【题型】解答题　【知识点】函数　【难度】hard
已知在直角坐标平面内，直线 \(y = kx + 3\) 分别与 \(y\) 轴交于点 \(A\)、与 \(x\) 轴正半轴交于点 \(B\)，\(\frac{AO}{BO} = \frac{3}{4}\).

\noindent
(1) 求直线 \(AB\) 的表达式;\\[6pt]
(2) 点 \(P\) 在函数 \(y = \frac{45}{4x}\ (x > 0)\) 的图象上，连接 \(PA\) 并延长，交 \(x\) 轴于点 \(C\)，且 \(\frac{AC}{AP} = \frac{2}{3}\)。\\
\quad \raisebox{0.2em}{\textcircled{\footnotesize{1}}} 求点 \(C\) 的坐标;\\
\quad \raisebox{0.2em}{\textcircled{\footnotesize{2}}} 点 \(Q\) 在函数 \(y = \frac{45}{4x}\ (x > 0)\) 的图象上，\(QM \parallel AC\)，交线段 \(BC\) 于点 \(M\)，连接 \(QB\)。当 \(\triangle QMB\) 与 \(\triangle ABC\) 相似，求点 \(Q\) 的坐标.
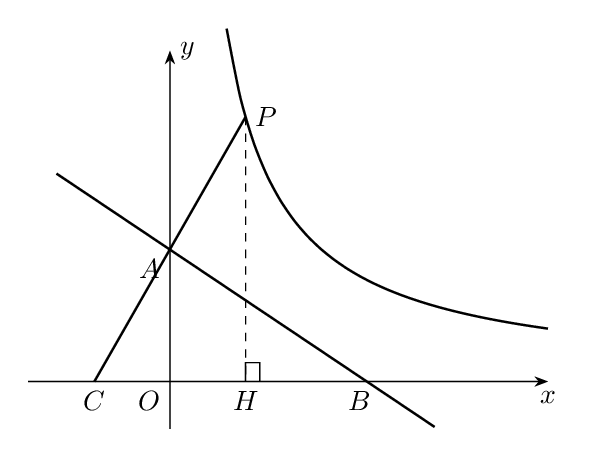
【解答】
\noindent
【答案】(1) \(y = -\frac{3}{4}x + 3\)\\[6pt]
(2) \(\raisebox{0.2em}{\textcircled{\footnotesize{1}}}\) \((-1,\ 0)\)；\(\raisebox{0.2em}{\textcircled{\footnotesize{2}}}\) \(Q\left(\frac{5}{2},\ \frac{9}{2}\right)\)。

\vspace{6pt}
\noindent
【分析】本题主要考查了求一次函数解析式、相似三角形的判定与性质、平行线分线段成比例定理、等腰

\noindent
三角形的判定与性质等知识点，灵活运用数形结合的思想分析问题是解题的关键。\\
（1）首先确定点\(A(0,\ 3)\)，利用比例式可得\(OB = 4\)，即\(B(4,\ 0)\)，然后利用待定系数法求解即可；\\
（2）① 如图：过点\(P\)作\(PH \perp x\)轴于点\(H\)，设点\(P\left(x,\ \frac{45}{4x}\right)\)，根据题意可得\(\frac{AC}{PC} = \frac{2}{5}\)，证明\(\triangle AOC \backsim \triangle PHC\)，由相似三角形的性质解得\(x\)的值，即可确定点\(P\)坐标，进而可得\(OH = \frac{3}{2}\)，然后结合平行线分线段成比例定理解得\(OC = 1\)，即可确定点\(C\)的坐标；②过点\(Q\)作\(QH \perp x\)轴，设\(M(m,0)\)，则\(-1 < m < 4\)，然后分\(\triangle QMB \backsim \triangle BCA\)和\(\triangle BMQ \backsim \triangle BCA\)两种情况解答即可。

\vspace{6pt}
\noindent
【详解】（1）解：\(\because\) 直线\(y = kx + 3\)与\(y\)轴交于点\(A\)，\\
令\(x = 0\)，可得\(y = 3\)，即\(A(0,\ 3)\)，\\
\(\therefore OA = 3\)，\\
\(\because \frac{AO}{BO} = \frac{3}{4}\)，\\
\(\therefore OB = 4\)，\\
\(\because\) 直线\(y = kx + 3\)与\(x\)轴正半轴交于点\(B\)，\\
\(\therefore B(4,\ 0)\)，\\
将点\(B(4,\ 0)\)代入直线\(y = kx + 3\)，可得\(0 = 4k + 3\)，解得\(k = -\frac{3}{4}\)，\\
\(\therefore\) 直线\(AB\)的表达式为\(y = -\frac{3}{4}x + 3\)。

\vspace{6pt}
\noindent
（2）解：① 如图：过点\(P\)作\(PH \perp x\)轴于点\(H\)，

\noindent
设点 \(P\left(x,\ \frac{45}{4x}\right)\)，则 \(PH = \frac{45}{4x}\)，\\
\(\because \frac{AC}{AP} = \frac{2}{3}\)，\\
\(\therefore \frac{AC}{PC} = \frac{2}{5}\)，\\
\(\because \angle COA = \angle CHP = 90^\circ\)，\(\angle ACO = \angle PCH\)，\\
\(\therefore \triangle AOC \backsim \triangle PHC\)，\\
\(\therefore \frac{OA}{HP} = \frac{AC}{PC} = \frac{2}{5}\)。

\noindent
\(\therefore HP = \frac{5OA}{2} = \frac{15}{2}\)，即 \(\frac{45}{4x} = \frac{15}{2}\)，解得：\(x = \frac{3}{2}\)，\\
\(\therefore P\left(\frac{3}{2},\ \frac{15}{2}\right)\)，\\
\(\therefore OH = \frac{3}{2}\)，\\
\(\because \angle COA = \angle CHP = 90^\circ\)，\\
\(\therefore OA \parallel HP\)，\\
\(\therefore \frac{OC}{OH} = \frac{AC}{AP} = \frac{2}{3}\)，解得：\(OC = 1\)，\\
又\(\because\) 点\(C\)在\(x\)轴的负半轴上，\\
\(\therefore\) 点\(C\)的坐标为\((-1,\ 0)\)；\\
\(\raisebox{0.2em}{\textcircled{\footnotesize{2}}}\) 如图：过点\(Q\)作\(QH \perp x\)轴，

\noindent
设 \(M(m, 0)\)，\\
\(\because QM\) 交线段 \(BC\) 于点 \(M\)，\\
\(\therefore -1 < m < 4\)，\\
\(\because A(0,\ 3)\)，\(B(4,\ 0)\)，\(C(-1,\ 0)\)，\\
\(\therefore BC = 4 - (-1) = 5\)，\(AB = \sqrt{(4 - 0)^2 + (0 - 3)^2} = 5\)，\(AC = \sqrt{(-1 - 0) + (0 - 3)^2} = \sqrt{10}\)，\(BM = 4 - m\)，\\
\(\therefore AB = CB\)，即 \(\triangle ABC\) 为等腰三角形且为锐角三角形，\\
\(\because QM \parallel AC\)，\\
\(\therefore \angle BMQ = \angle ACB\)，即点 \(M\) 与点 \(C\) 对应，\\
当 \(\triangle QMB \backsim \triangle BCA\) 时，\\
\(\therefore \frac{QB}{AB} = \frac{MB}{AC} = \frac{QM}{BC}\)，\\
\(\therefore \frac{QB}{QM} = \frac{BC}{BA} = 1\)，\\
\(\therefore QB = QM\)，\\
\(\because QH \perp x\) 轴，\\
\(\therefore BH = MH\)，

\noindent
\(\therefore H\left(\frac{m + 4}{2},\ 0\right)\)，\\
\(\therefore\) 点 \(Q\) 的横坐标为 \(\frac{m + 4}{2}\)，\\
\(\because\) 点 \(Q\) 在函数 \(y = \frac{45}{4x}\ (x > 0)\) 的图像上，\\
\(\therefore y_Q = \frac{45}{4 \times \frac{m + 4}{2}} = \frac{45}{2m + 8}\)，即 \(Q\left(\frac{m + 4}{2},\ \frac{45}{2m + 8}\right)\)，\\
\(\therefore BQ = \sqrt{\left(\frac{m + 4}{2} - 4\right)^2 + \left(\frac{45}{2m + 8}\right)^2}\)，\\
\(\because \frac{QB}{BM} = \frac{AB}{AC}\)，\\
\(\therefore \frac{\sqrt{\left(\frac{m + 4}{2} - 4\right)^2 + \left(\frac{45}{2m + 8}\right)^2}}{4 - m} = \frac{4-m}{\sqrt{10}}\)，整理可得：\((16 - m^2)^2 = 225\)，解得：\(m^2 = 1\) 或 \(m^2 = 31\)，\\
\(\therefore m = 1\) 或 \(m = -1\)（舍去）或 \(m = \sqrt{31} > 4\)（舍去）或 \(m = -\sqrt{31} < -1\)（舍去），\\
\(\therefore Q\left(\frac{5}{2},\ \frac{9}{2}\right)\)，\\
当 \(\triangle BMQ \backsim \triangle BCA\) 时，\\
\(\therefore \frac{BQ}{MB} = \frac{AB}{BC} = 1\)，\\
\(\therefore QB = MB\)，\\
\(\because C(-1,\ 0)\)，\(A(0,\ 3)\)，\\
设直线 \(AC\) 的解析式为 \(y = kx + b\)，\\
则有 \(\begin{cases} 0 = -k + b \\ 3 = b \end{cases}\)，解得：\(\begin{cases} k = 3 \\ b = 3 \end{cases}\)，\\
\(\therefore\) 直线 \(AC\) 的解析式为 \(y = 3x + 3\)，\\
\(\because QM \parallel AC\)，\\
设直线 \(MQ\) 的解析式为：\(y = 3x + d\)，\\
将 \(M(m, 0)\) 代入可得：\(0 = 3m + d\)，解得：\(d = -3m\)，\\
\(\therefore\) 设直线 \(MQ\) 的解析式为：\(y = 3x - 3m\)，\\
联立 \(\begin{cases} y = \frac{45}{4x} \\ y = 3x - 3m \end{cases}\)，整理得：\(x^2 - mx + 15 = 0\)，\\
\(\therefore \Delta = (-m)^2 - 4 \times 1 \times 15 = 0\)，解得：\(m_1 = -2\sqrt{15} < -1\)（不符合题意）或 \(m_2 = 2\sqrt{15} > 4\)（不符合题意），\\
\(\therefore \triangle BMQ \backsim \triangle BCA\) 这种情况不存在，\\
综上，\(Q\left(\frac{5}{2},\ \frac{9}{2}\right)\)。
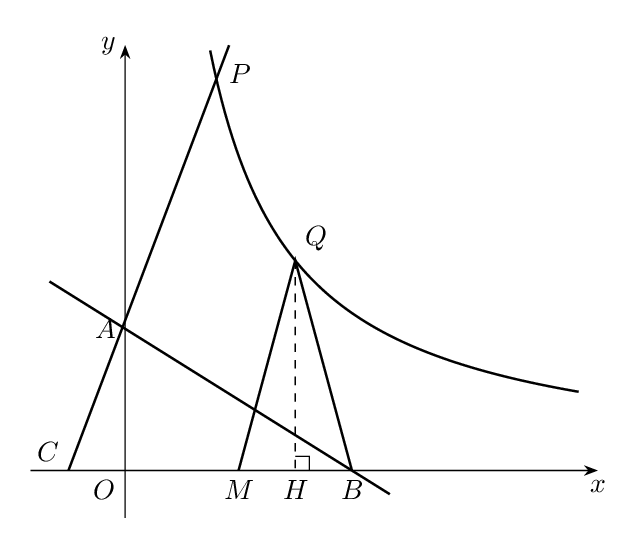
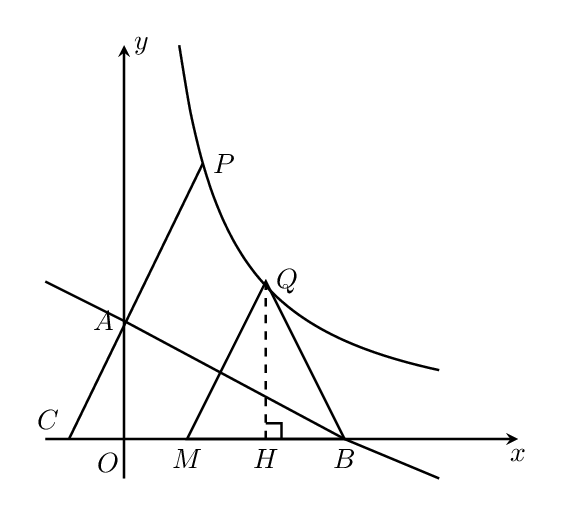